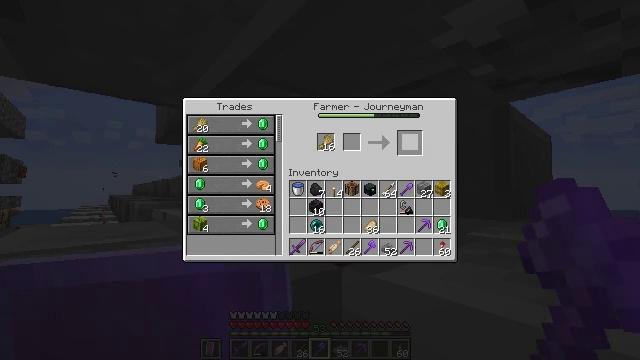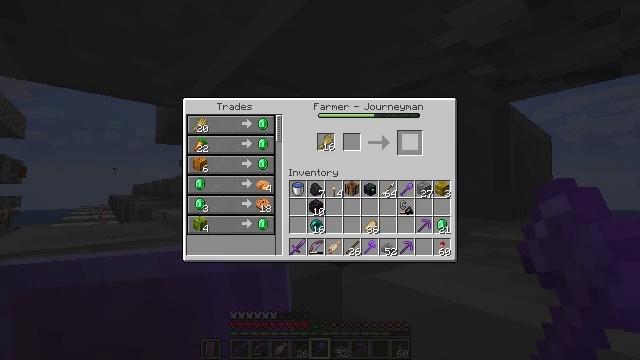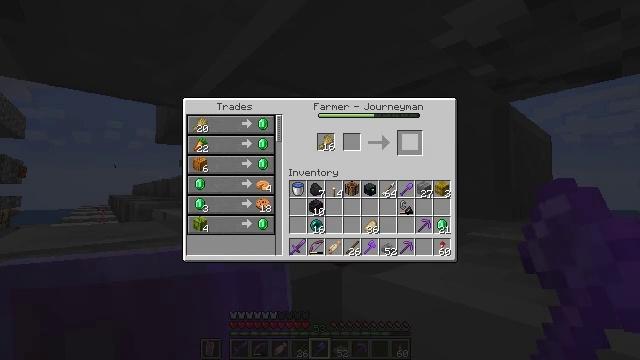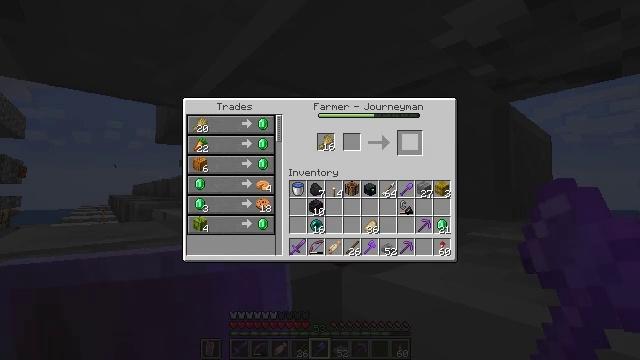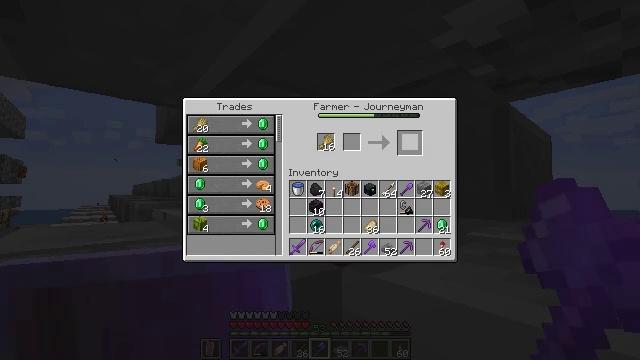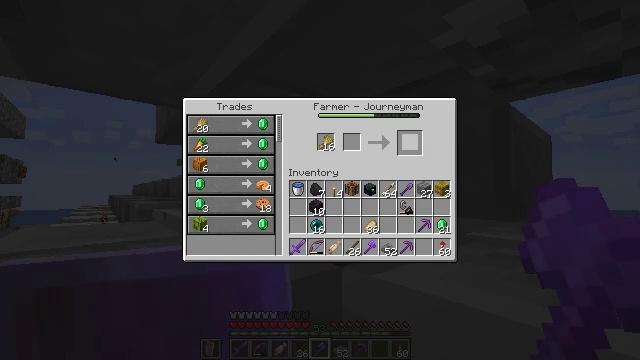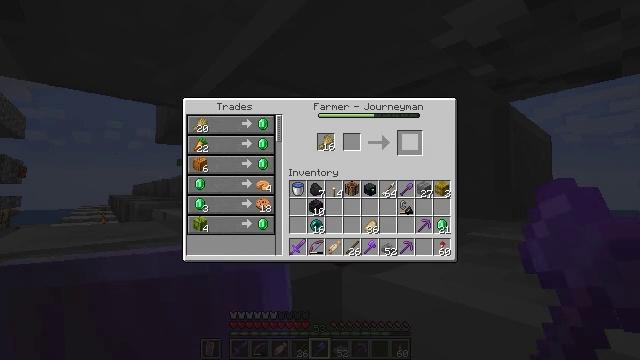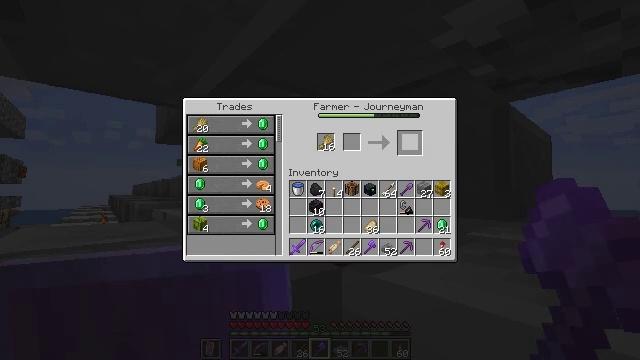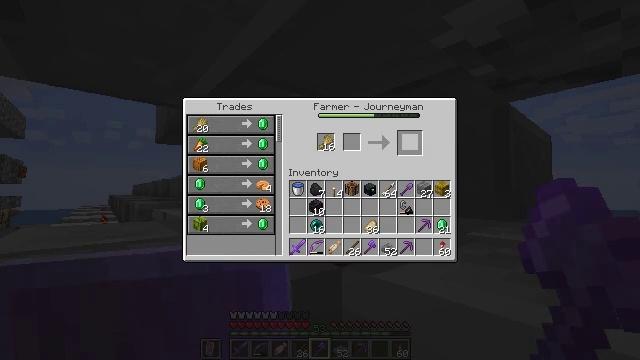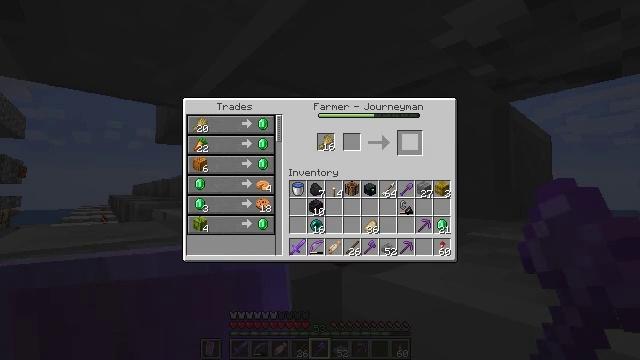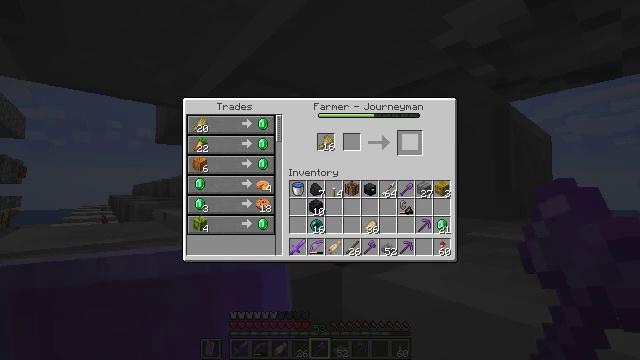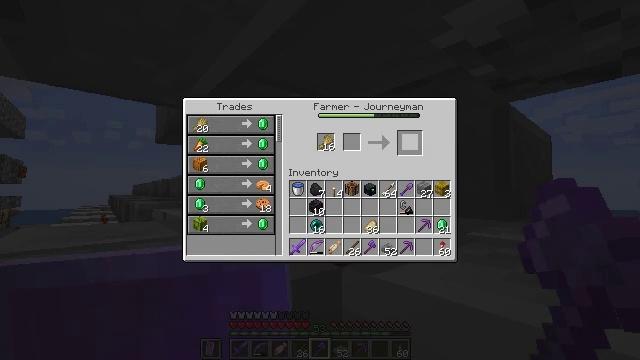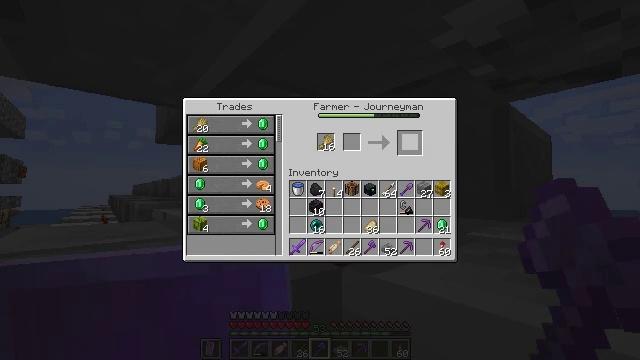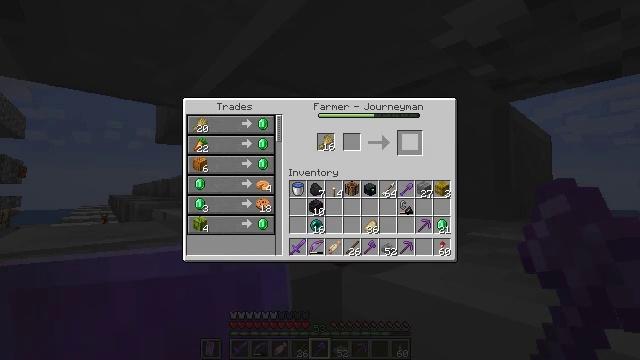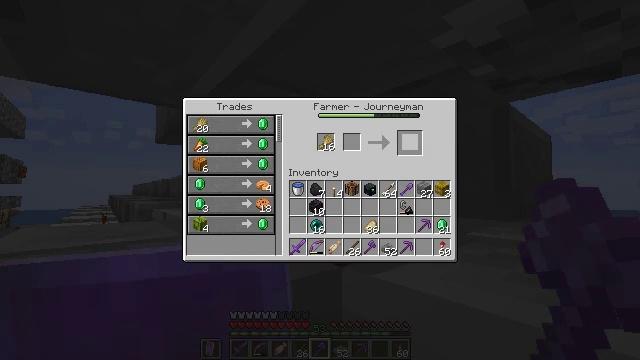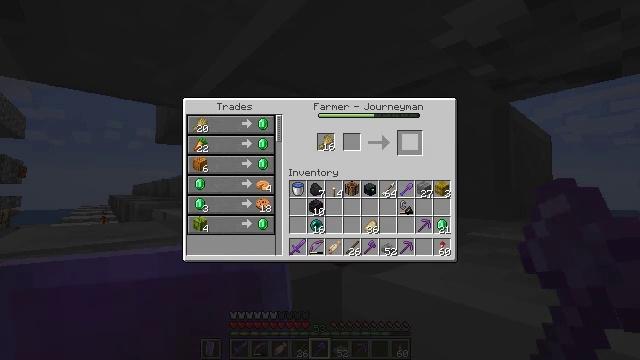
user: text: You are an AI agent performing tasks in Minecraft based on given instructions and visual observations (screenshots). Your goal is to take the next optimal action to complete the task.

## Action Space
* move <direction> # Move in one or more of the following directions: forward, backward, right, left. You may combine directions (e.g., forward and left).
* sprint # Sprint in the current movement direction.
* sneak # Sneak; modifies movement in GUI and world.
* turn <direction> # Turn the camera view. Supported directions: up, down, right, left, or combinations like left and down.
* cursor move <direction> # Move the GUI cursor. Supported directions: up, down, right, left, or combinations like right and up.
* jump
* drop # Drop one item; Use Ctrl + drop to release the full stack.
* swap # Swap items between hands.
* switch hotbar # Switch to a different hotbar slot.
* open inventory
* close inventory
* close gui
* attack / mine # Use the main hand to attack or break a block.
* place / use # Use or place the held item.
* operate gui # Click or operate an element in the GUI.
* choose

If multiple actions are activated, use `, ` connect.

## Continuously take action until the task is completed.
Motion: motion action
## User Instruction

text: Gather the composter from your farm.
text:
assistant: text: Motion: no_op
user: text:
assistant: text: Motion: no_op
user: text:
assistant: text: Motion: no_op
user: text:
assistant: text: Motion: no_op
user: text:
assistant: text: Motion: no_op
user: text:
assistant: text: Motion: no_op
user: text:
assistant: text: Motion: no_op
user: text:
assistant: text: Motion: no_op
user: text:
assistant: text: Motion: no_op
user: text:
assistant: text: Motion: no_op
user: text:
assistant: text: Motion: no_op
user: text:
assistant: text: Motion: no_op
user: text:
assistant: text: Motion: no_op
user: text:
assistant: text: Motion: no_op
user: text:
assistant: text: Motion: no_op
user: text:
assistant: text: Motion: no_op
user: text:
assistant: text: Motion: no_op
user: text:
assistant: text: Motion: no_op
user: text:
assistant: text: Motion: no_op
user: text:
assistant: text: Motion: no_op
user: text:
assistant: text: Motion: no_op
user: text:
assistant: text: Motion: no_op
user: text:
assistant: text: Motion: no_op
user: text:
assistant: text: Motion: no_op
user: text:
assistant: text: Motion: no_op
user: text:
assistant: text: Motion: no_op
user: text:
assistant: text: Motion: no_op
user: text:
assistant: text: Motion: no_op
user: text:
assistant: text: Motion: no_op
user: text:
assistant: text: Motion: no_op